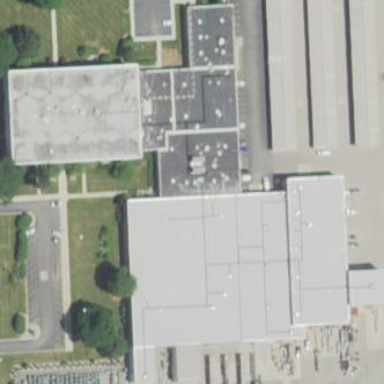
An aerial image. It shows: Building.